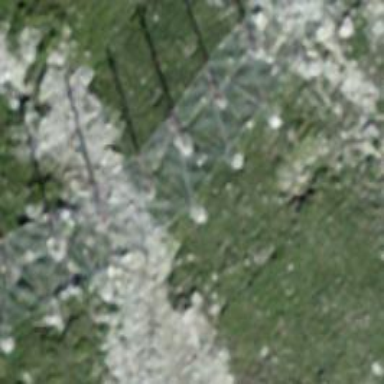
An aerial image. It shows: Snow fence that is man-made.